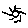
Label: sun